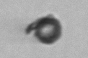
Label: bead